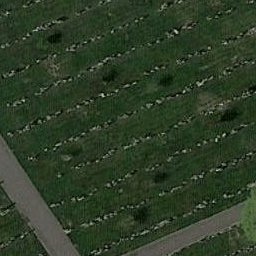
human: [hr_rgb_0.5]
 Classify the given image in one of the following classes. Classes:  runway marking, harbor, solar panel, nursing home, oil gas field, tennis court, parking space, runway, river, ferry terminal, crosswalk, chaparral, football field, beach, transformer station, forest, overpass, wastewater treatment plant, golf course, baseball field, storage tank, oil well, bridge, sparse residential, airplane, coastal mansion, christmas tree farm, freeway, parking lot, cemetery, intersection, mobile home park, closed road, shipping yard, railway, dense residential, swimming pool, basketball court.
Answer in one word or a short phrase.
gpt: cemetery